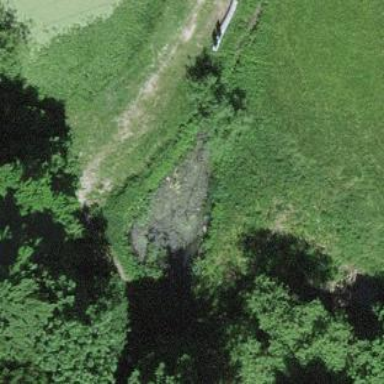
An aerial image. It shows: Pond surrounded by natural water.